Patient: sex F, age 65
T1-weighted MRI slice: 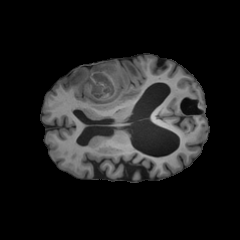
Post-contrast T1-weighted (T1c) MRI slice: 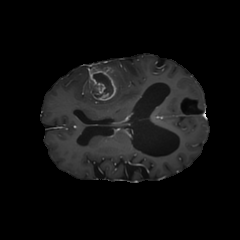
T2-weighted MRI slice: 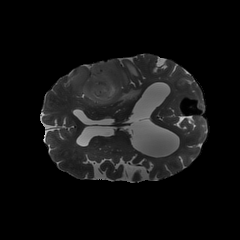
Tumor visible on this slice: yes
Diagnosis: Glioblastoma, IDH-wildtype
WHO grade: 4